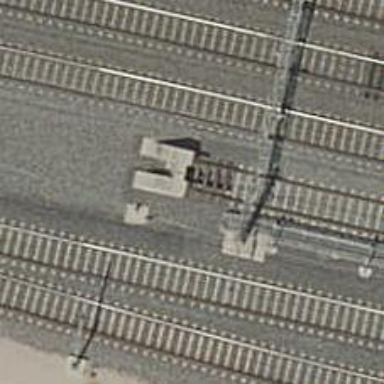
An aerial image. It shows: Railway buffer stop.